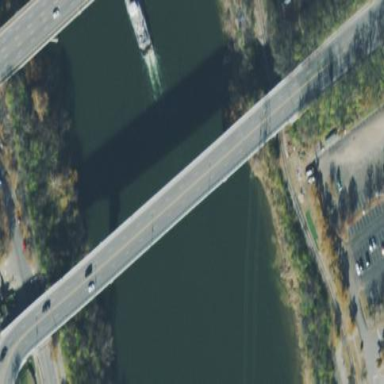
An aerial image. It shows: Man-made bridge.